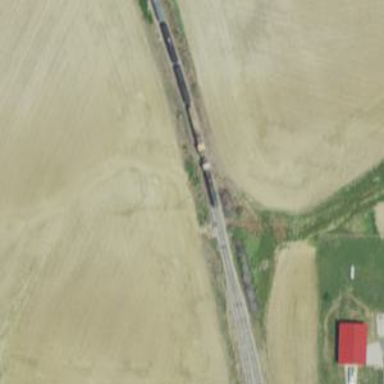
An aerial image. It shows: Railway track.